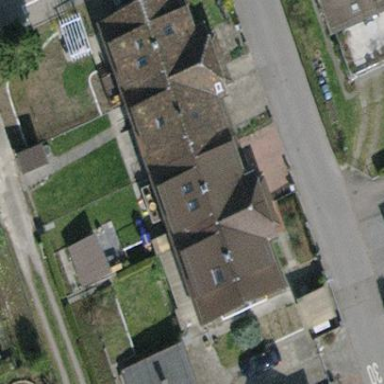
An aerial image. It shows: Terrace building.